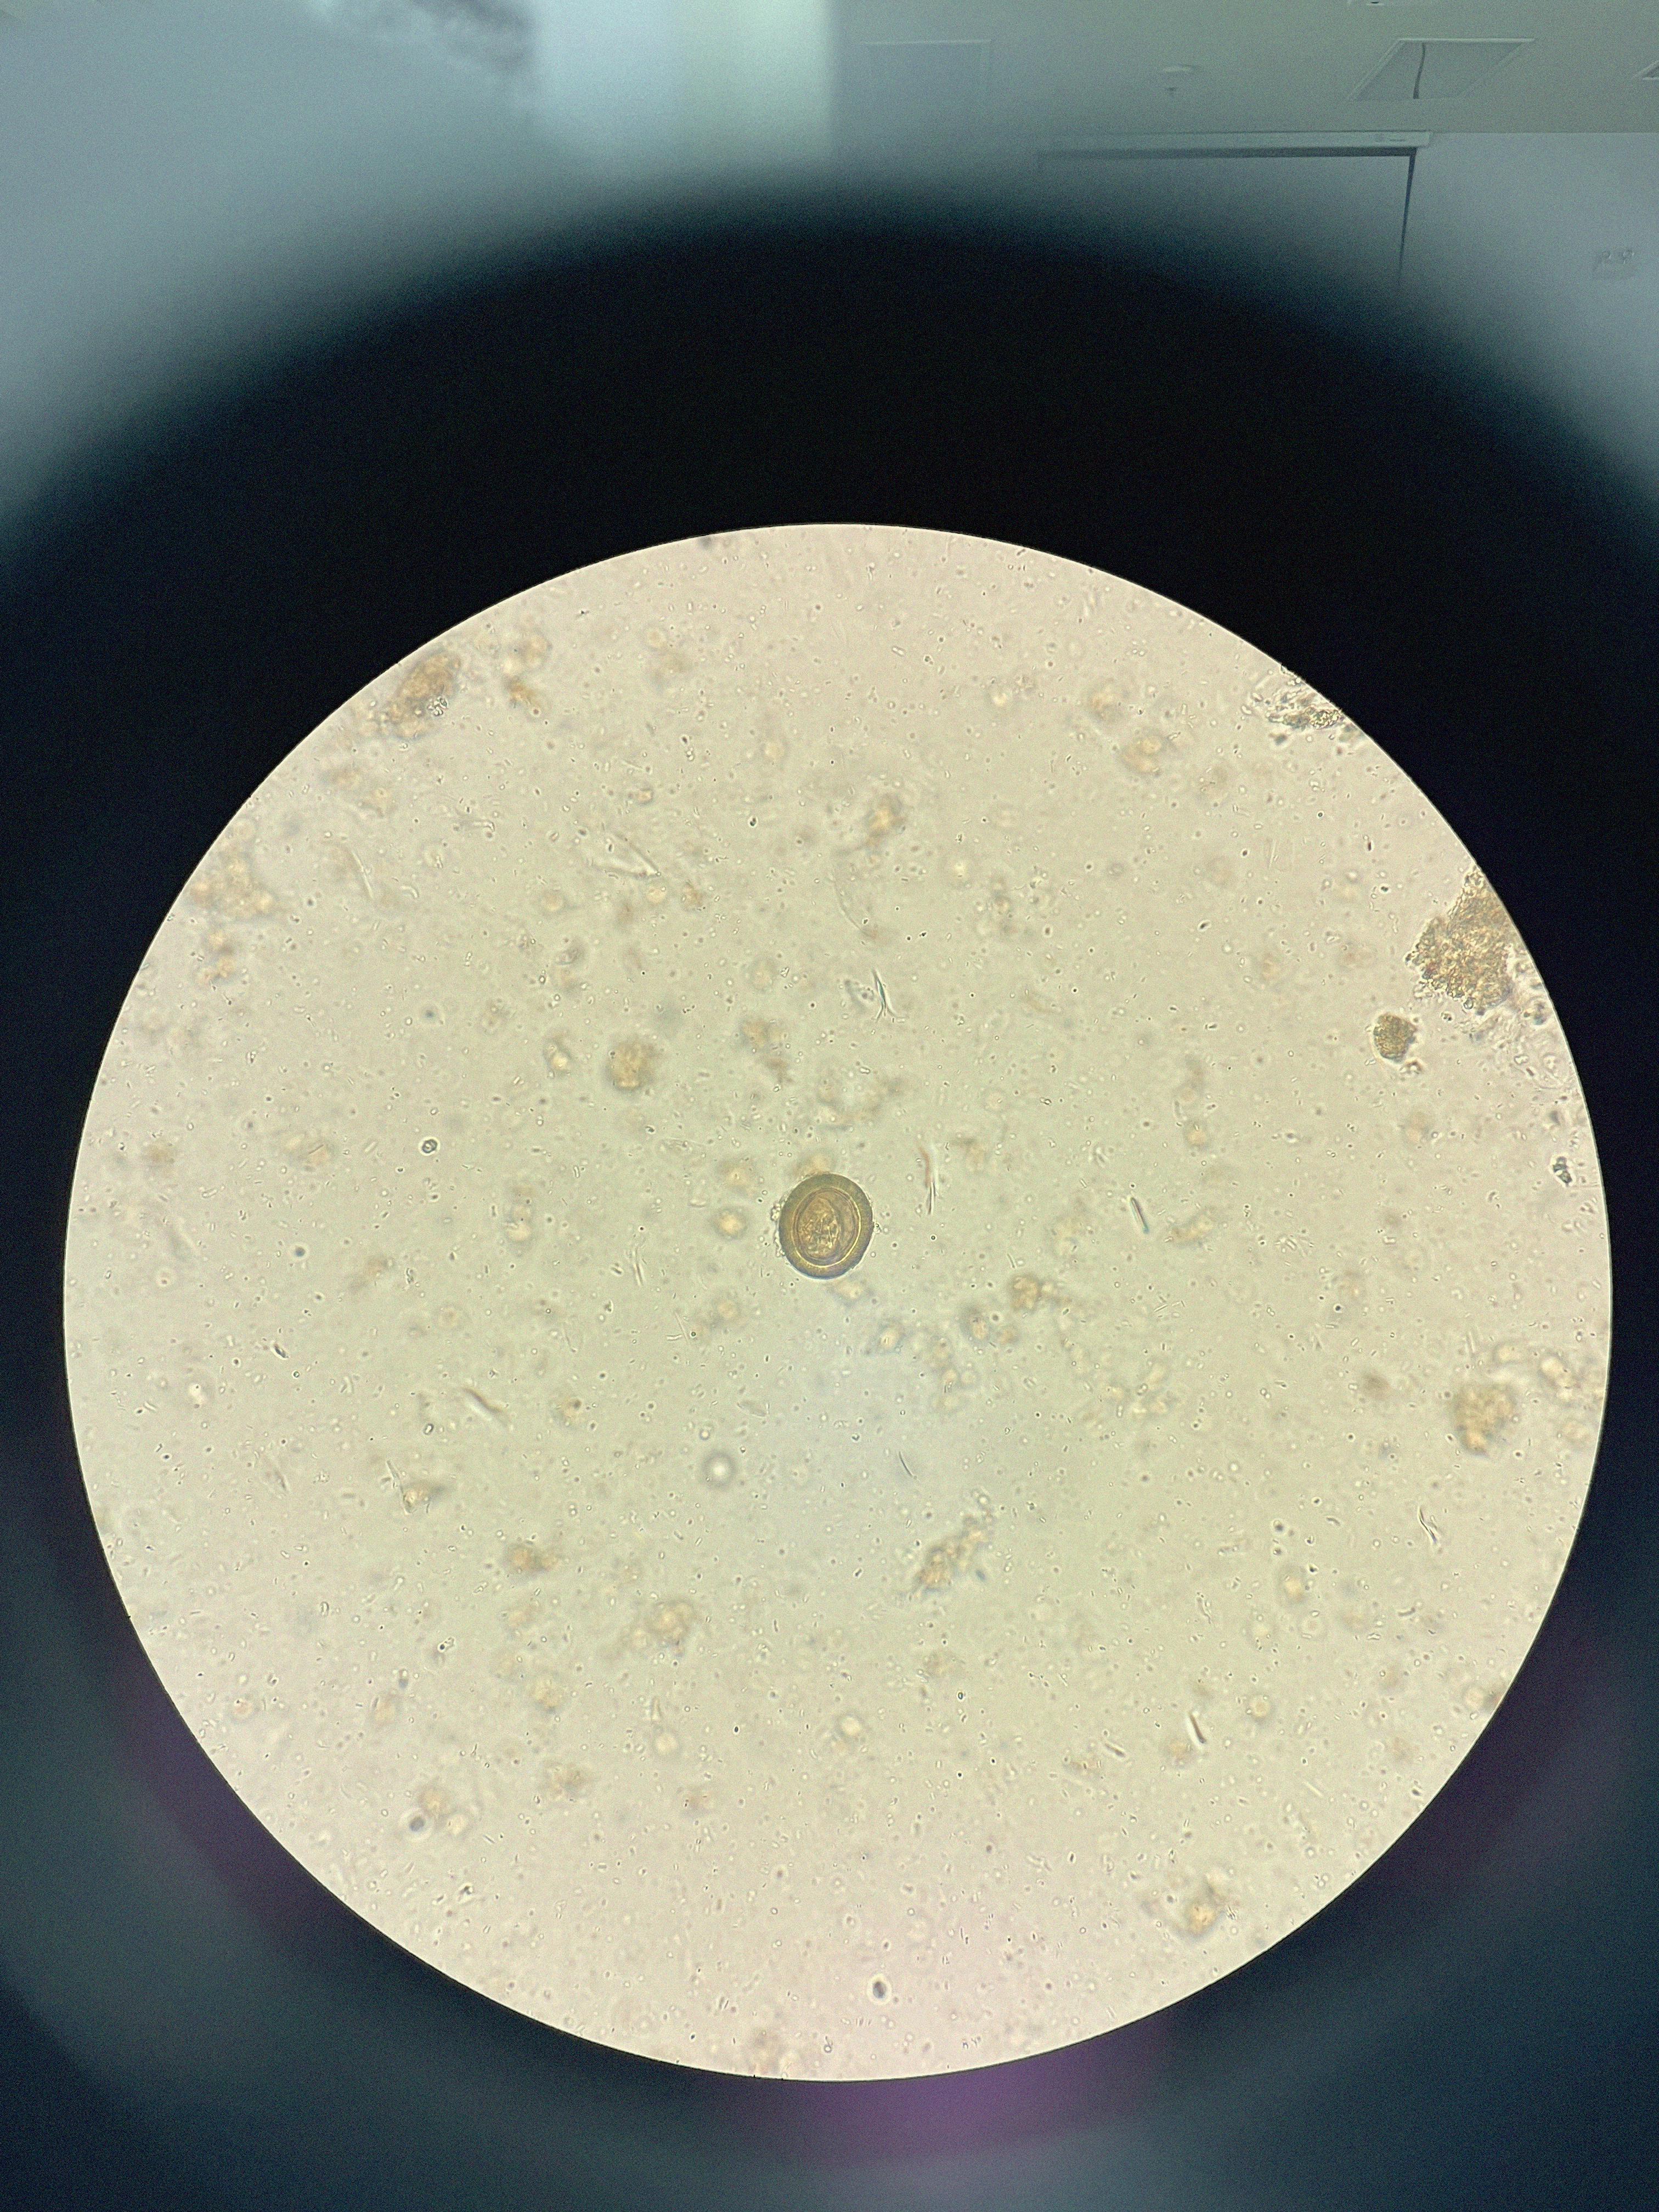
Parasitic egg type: Taenia spp. egg